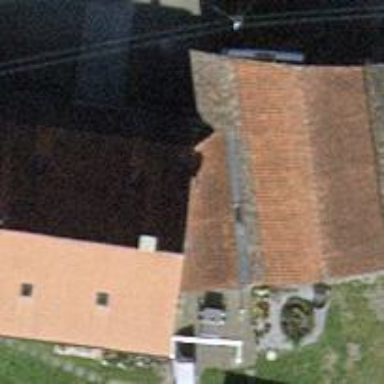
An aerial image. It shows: Detached building with gabled roof.